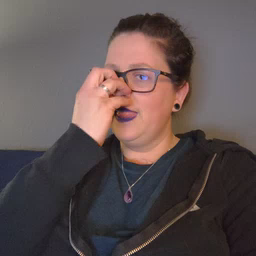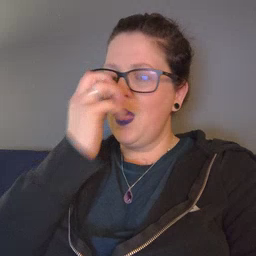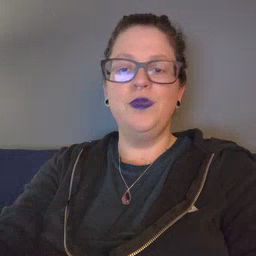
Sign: clown